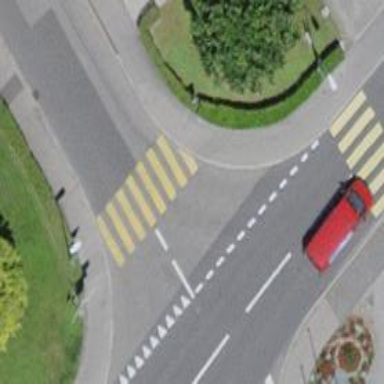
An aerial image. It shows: Uncontrolled zebra crossing on the road.